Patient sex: M
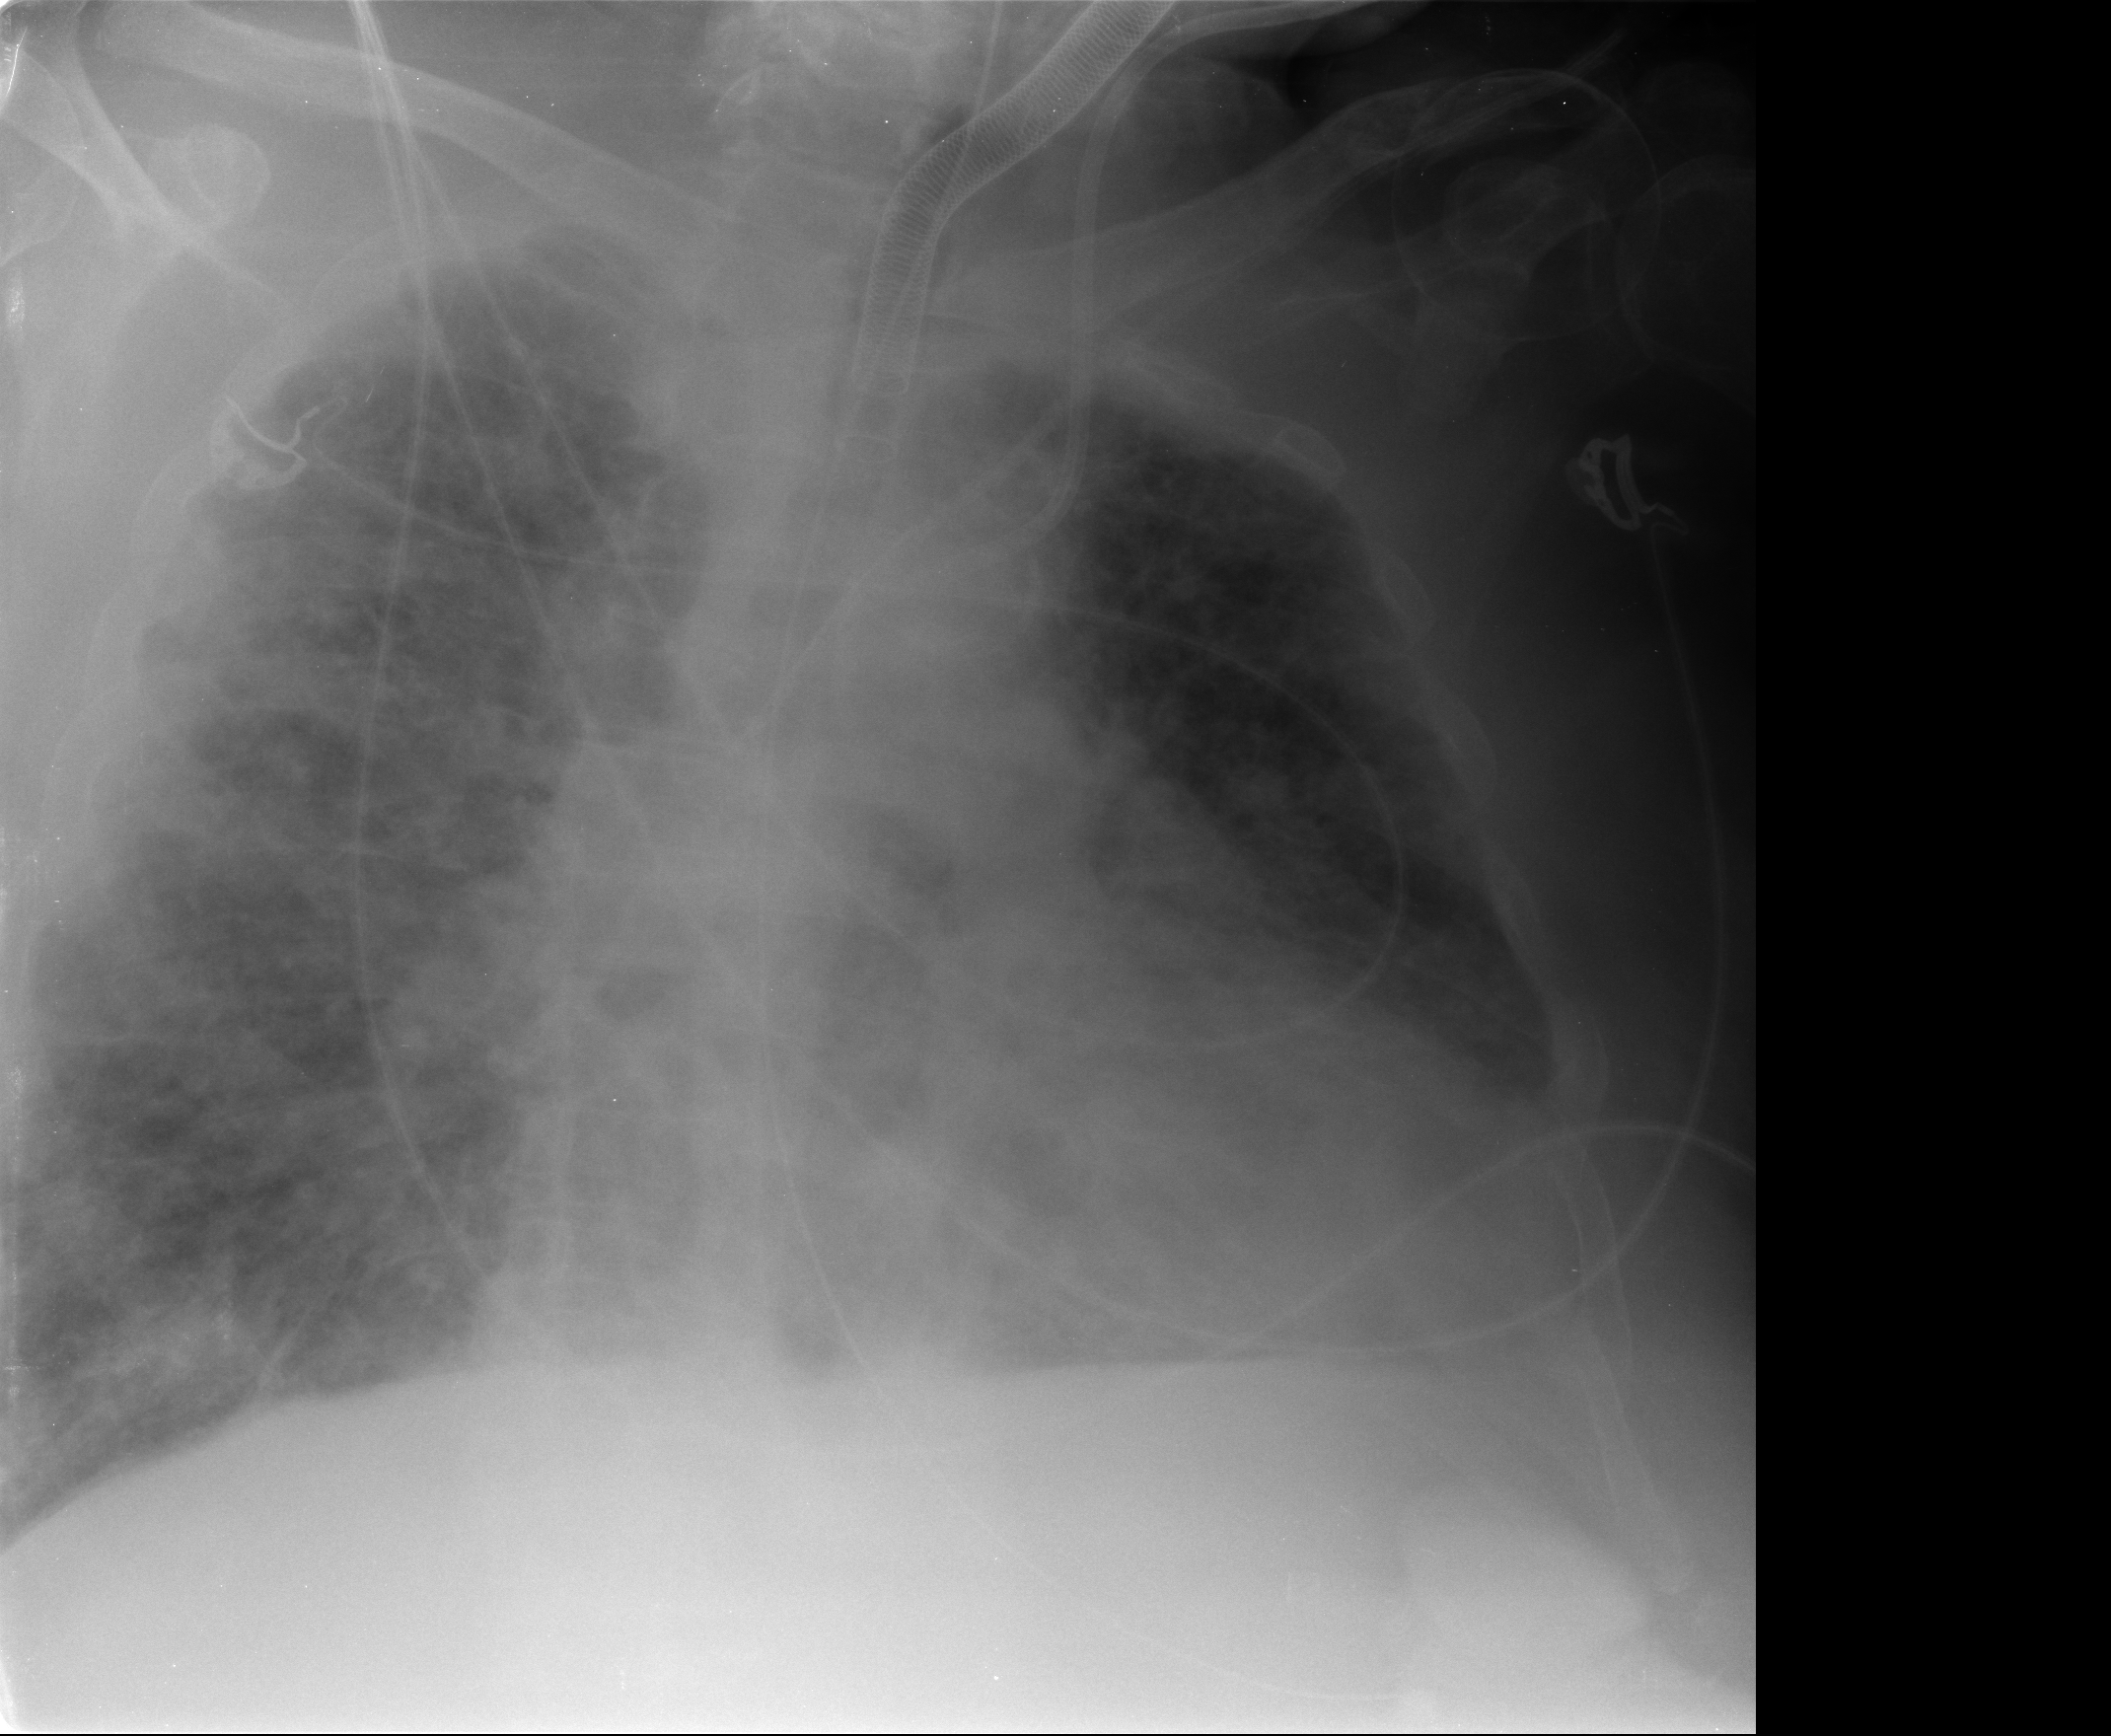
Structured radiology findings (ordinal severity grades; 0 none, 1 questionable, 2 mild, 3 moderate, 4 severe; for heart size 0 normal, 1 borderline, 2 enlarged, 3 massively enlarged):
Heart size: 2
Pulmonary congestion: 2
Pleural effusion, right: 1
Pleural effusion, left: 1
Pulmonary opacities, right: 4
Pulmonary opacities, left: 3
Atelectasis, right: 2
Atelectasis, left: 2